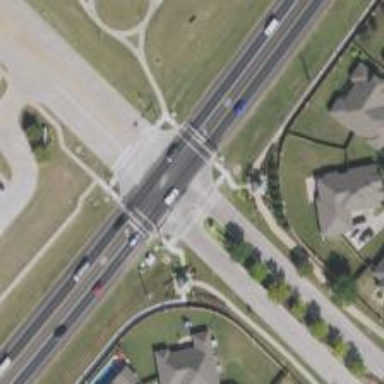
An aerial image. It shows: Marked crossing on footway.